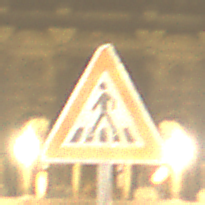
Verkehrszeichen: FussgaengerueberwegRechts
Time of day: Night
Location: Outdoor (Urban)
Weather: Overcast
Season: NotSpecified
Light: Artificial